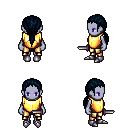
a pixel art fantasy rpg character, female body template, dark elf, purple skin, gold chest armor, gold greaves, raven ponytail hairstyle, metal boots, dagger, four views (front, back, left, right), 2x2 character sprite sheet, small pixel art, hard edges, no anti-aliasing